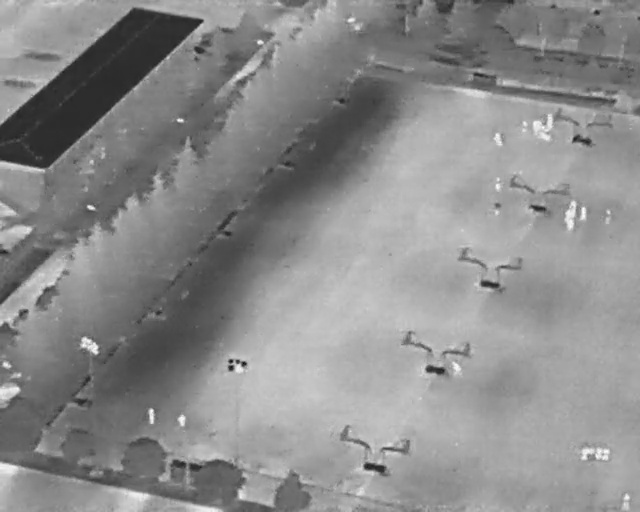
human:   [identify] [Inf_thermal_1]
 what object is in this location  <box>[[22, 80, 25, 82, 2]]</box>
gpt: <ref>1 medium person at the bottom left</ref>

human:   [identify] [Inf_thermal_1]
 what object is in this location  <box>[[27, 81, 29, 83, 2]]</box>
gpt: <ref>1 small person at the bottom left</ref>